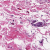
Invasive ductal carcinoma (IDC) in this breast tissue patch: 0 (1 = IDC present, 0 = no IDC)